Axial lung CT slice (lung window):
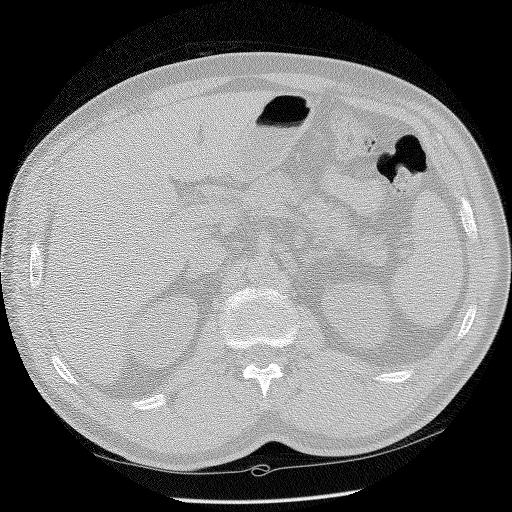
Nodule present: no